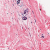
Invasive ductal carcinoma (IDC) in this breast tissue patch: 0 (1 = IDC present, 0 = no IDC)